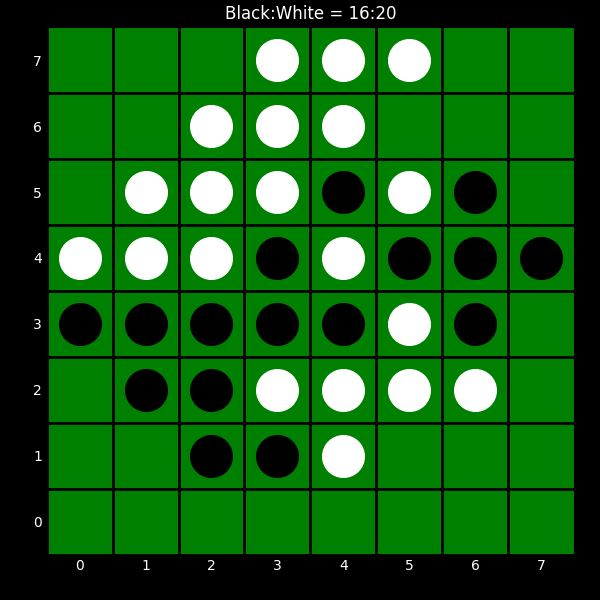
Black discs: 16
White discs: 20